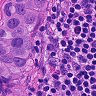
Metastatic tissue present: yes